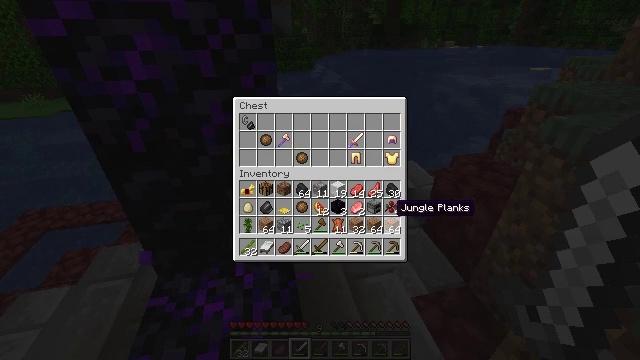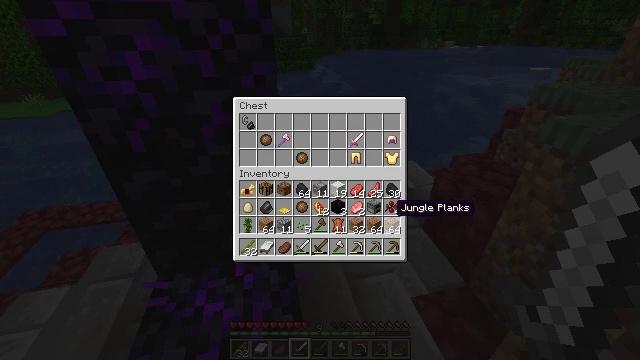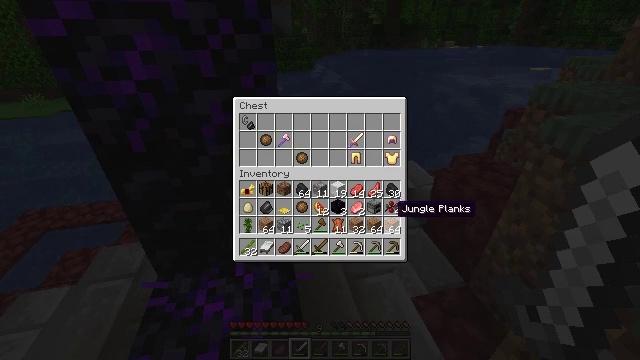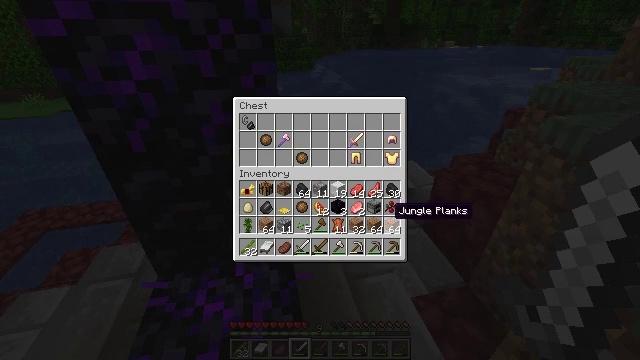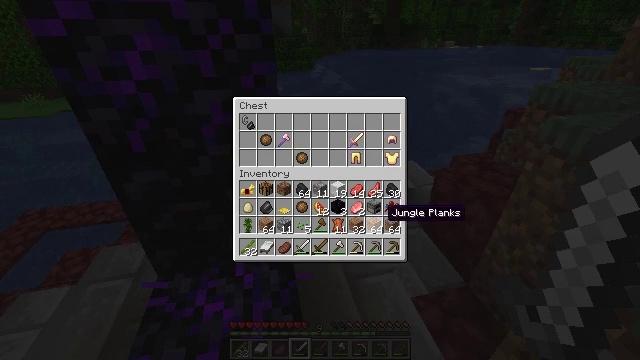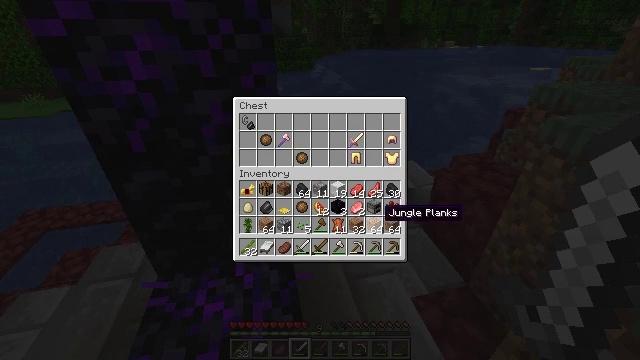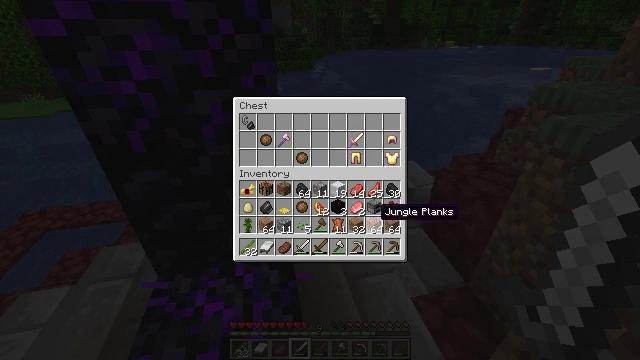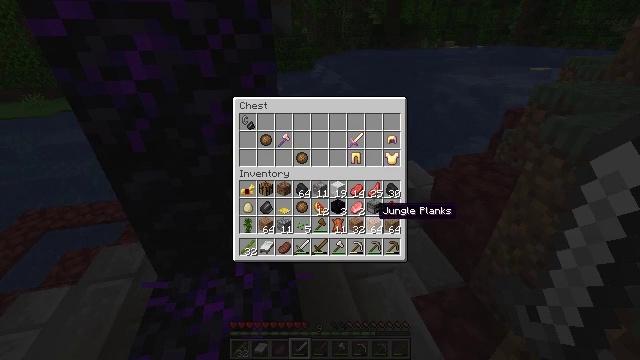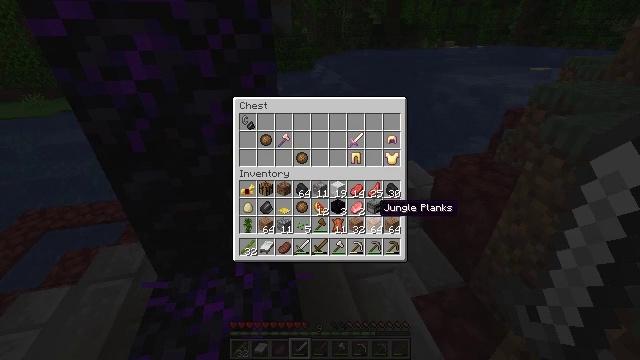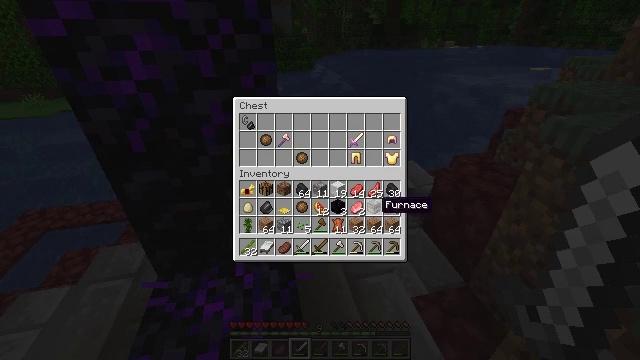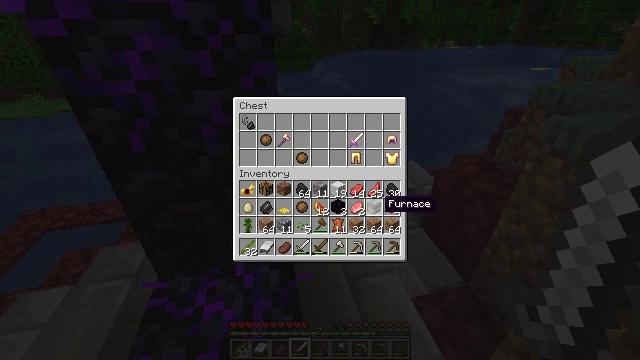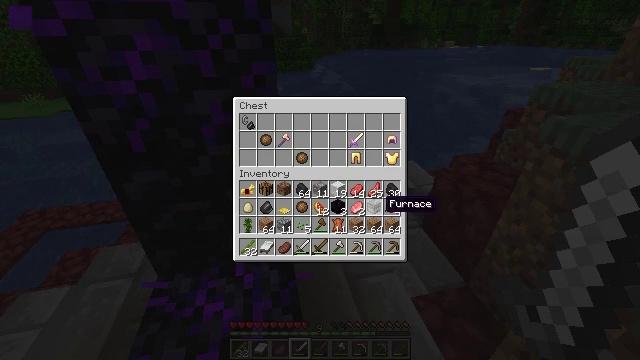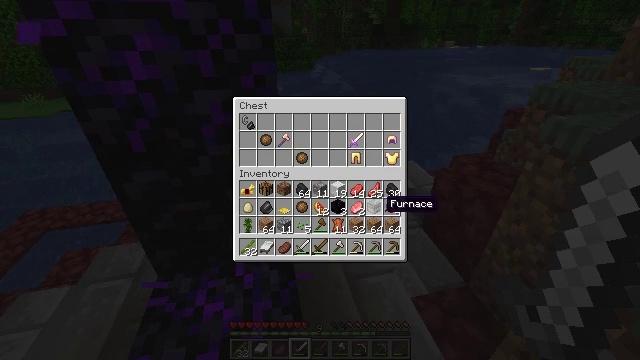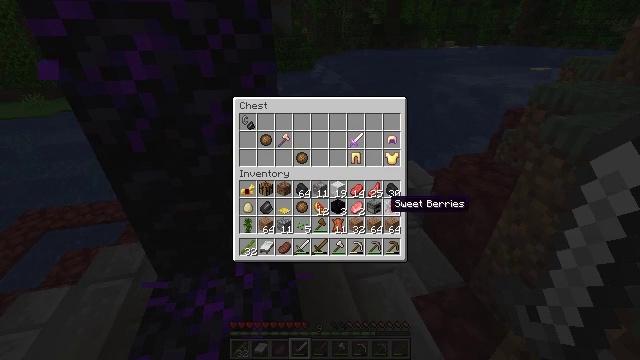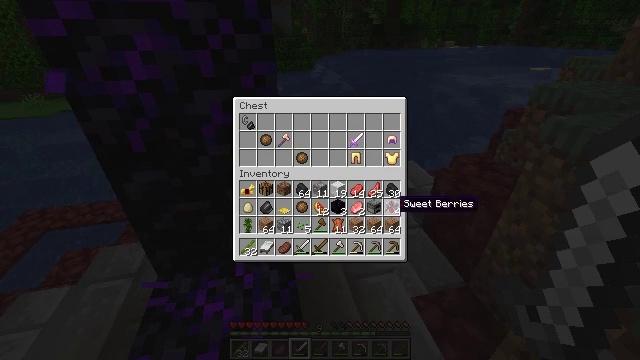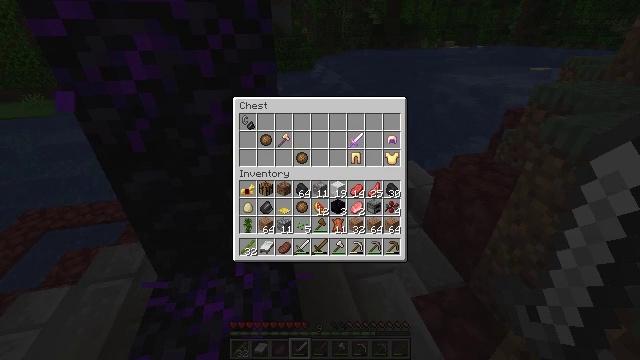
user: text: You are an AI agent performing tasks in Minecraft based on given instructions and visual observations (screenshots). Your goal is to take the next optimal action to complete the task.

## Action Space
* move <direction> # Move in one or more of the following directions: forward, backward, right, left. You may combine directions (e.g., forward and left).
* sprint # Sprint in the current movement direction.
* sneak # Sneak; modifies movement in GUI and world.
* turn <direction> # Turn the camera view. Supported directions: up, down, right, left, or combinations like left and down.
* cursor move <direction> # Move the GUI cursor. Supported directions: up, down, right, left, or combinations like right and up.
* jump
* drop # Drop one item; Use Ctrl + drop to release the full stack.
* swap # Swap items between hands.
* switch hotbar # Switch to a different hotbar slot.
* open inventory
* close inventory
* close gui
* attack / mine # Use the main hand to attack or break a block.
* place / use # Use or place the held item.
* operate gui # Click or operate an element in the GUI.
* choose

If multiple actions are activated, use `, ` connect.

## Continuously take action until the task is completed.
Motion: motion action
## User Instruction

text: Mine grass block from the ground.
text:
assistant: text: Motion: no_op
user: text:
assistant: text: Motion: no_op
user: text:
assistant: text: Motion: no_op
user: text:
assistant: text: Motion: cursor move left
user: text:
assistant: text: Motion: no_op
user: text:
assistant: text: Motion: no_op
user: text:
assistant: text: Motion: no_op
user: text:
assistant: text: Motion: no_op
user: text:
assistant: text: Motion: no_op
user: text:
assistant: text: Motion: no_op
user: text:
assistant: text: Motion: no_op
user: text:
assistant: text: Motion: no_op
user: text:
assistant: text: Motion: no_op
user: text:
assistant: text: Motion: cursor move right
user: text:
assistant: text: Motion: cursor move right
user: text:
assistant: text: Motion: no_op
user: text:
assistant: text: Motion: no_op
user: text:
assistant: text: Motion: no_op
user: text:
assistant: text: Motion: no_op
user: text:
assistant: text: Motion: no_op
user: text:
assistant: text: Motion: no_op
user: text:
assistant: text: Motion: no_op
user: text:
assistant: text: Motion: no_op
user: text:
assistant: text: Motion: no_op
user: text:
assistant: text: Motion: no_op
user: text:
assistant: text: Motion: no_op
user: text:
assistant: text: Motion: no_op
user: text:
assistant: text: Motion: no_op
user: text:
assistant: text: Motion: no_op
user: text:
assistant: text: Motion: no_op